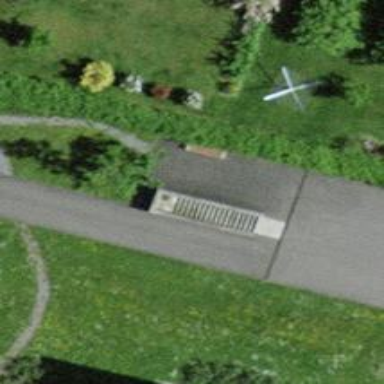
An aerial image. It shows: Concrete steps.